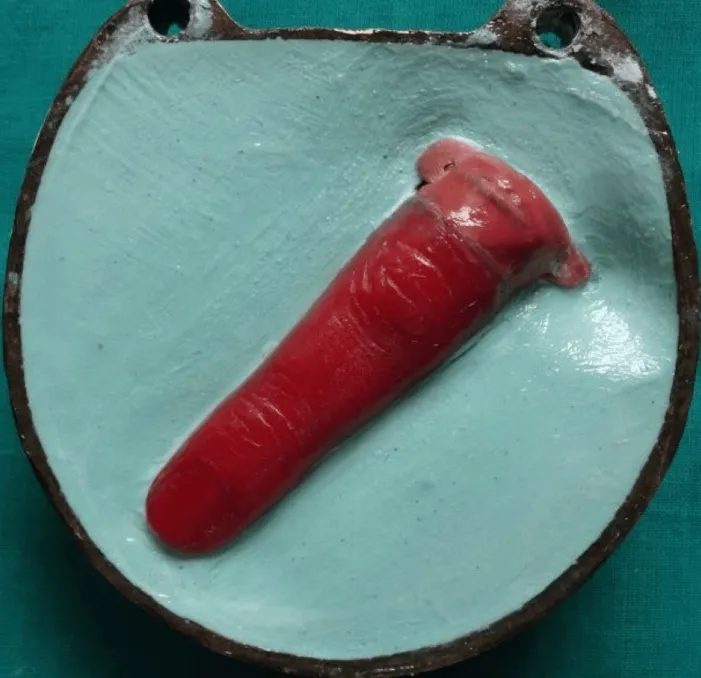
Flasking of wax pattern.
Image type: radiology (ct)